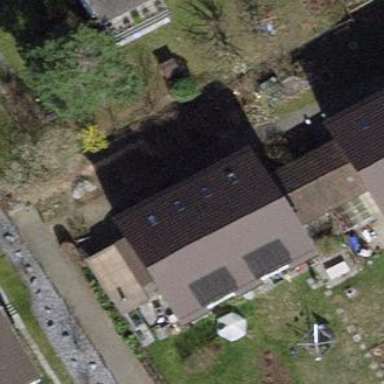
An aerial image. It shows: Terrace building.